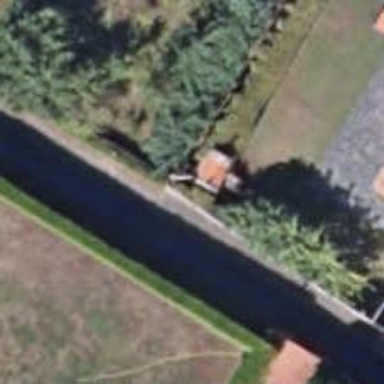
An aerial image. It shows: Fence.